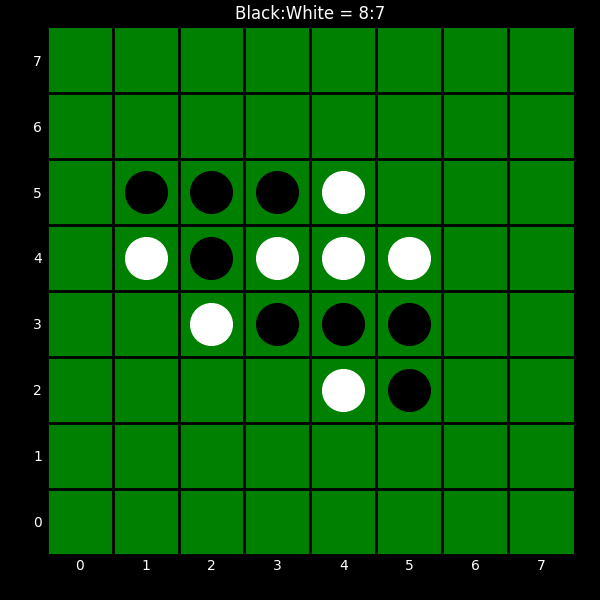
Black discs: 8
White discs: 7